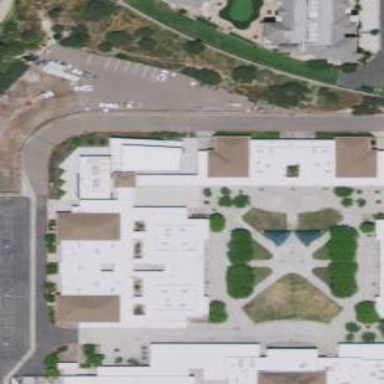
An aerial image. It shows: Educational building.